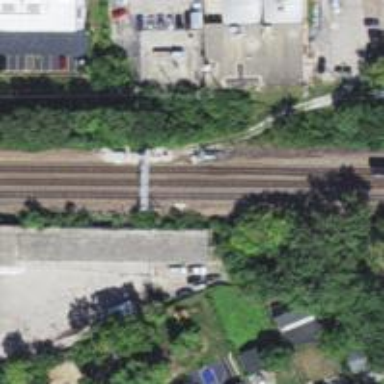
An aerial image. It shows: Railway signal.